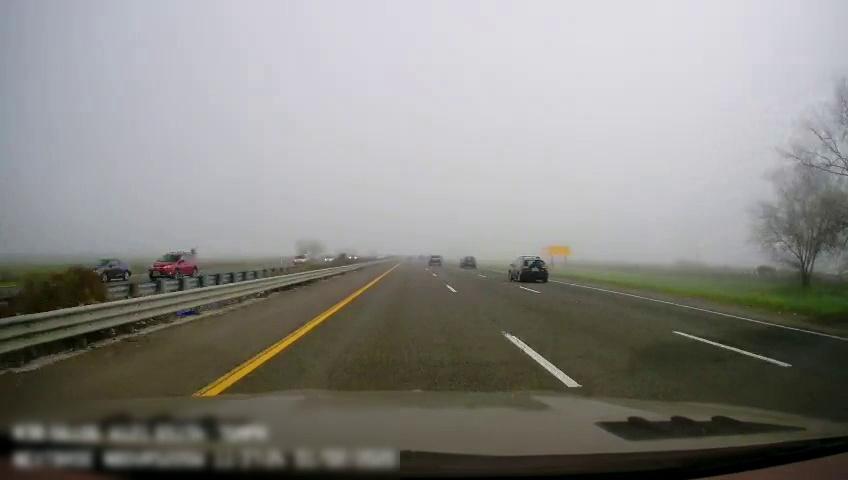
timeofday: Day
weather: Sunny
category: Drivable Space
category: Drivable Space
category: Vehicles | Car
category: Vehicles | Car
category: Vehicles | SUV
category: Vehicles | Car
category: Vehicles | SUV
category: Vehicles | SUV
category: Lanes | Current Lane
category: Lanes | Current Lane
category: Lanes | Alternate Lane
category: Lanes | Alternate Lane
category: Traffic | Signs